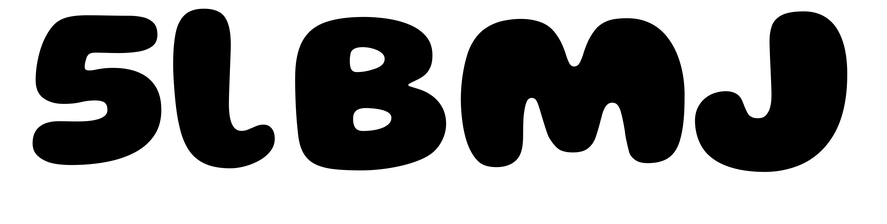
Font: Gluten_ExtraBold